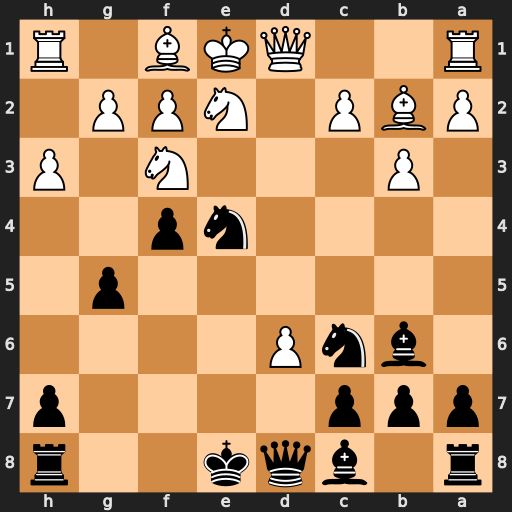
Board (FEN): r1bqk2r/ppp4p/1bnP4/6p1/4np2/1P3N1P/PBP1NPP1/R2QKB1R
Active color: b
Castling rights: KQkq
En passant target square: -
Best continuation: Bxf2#